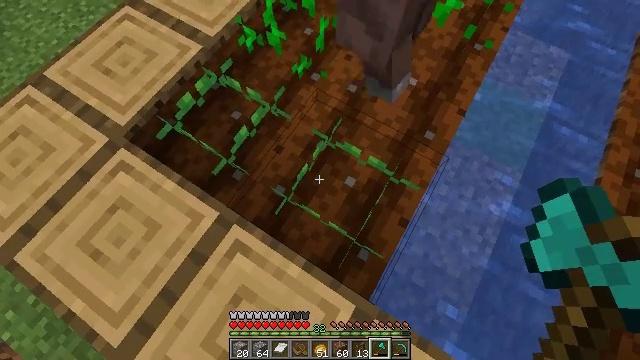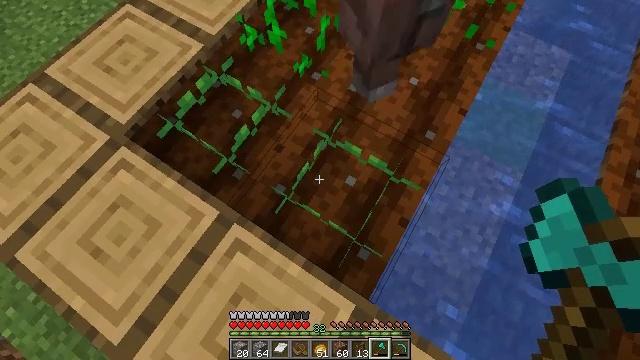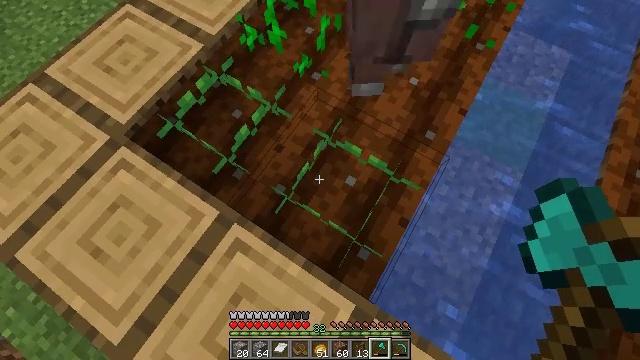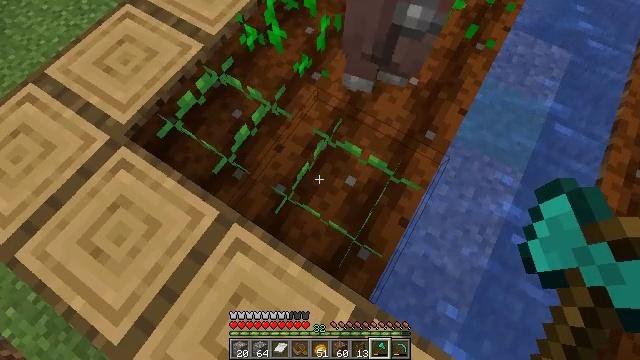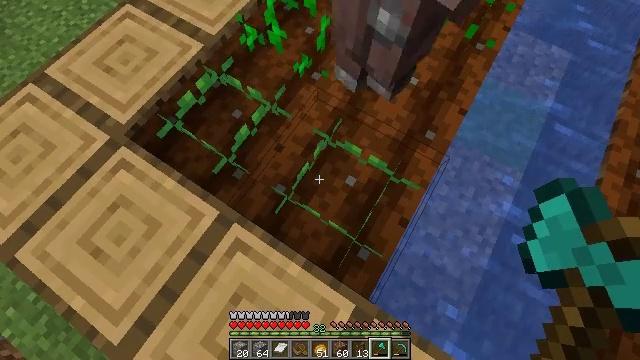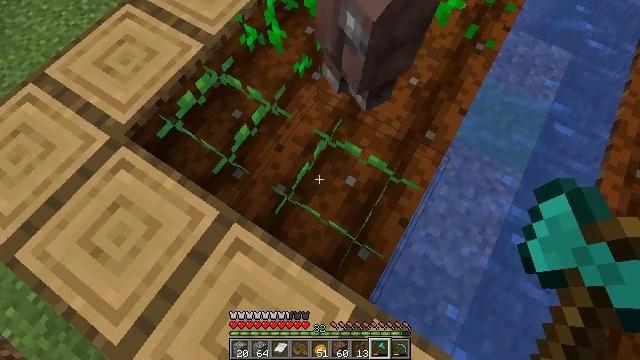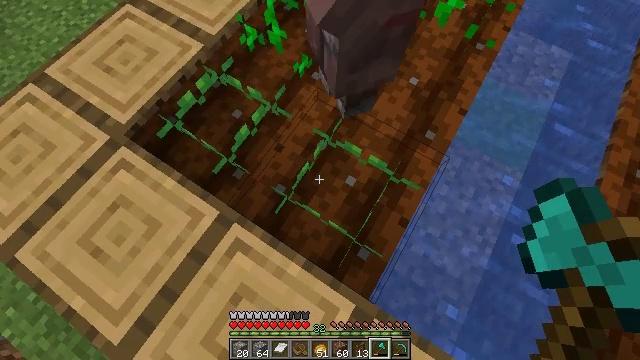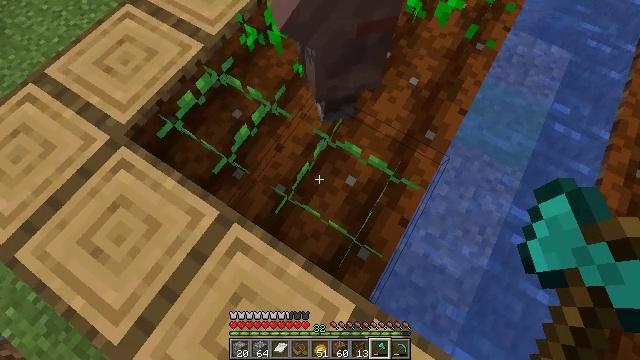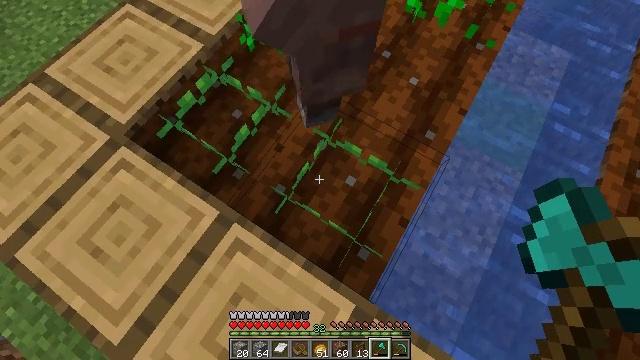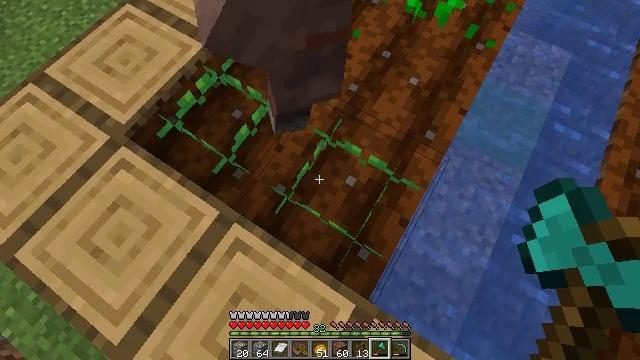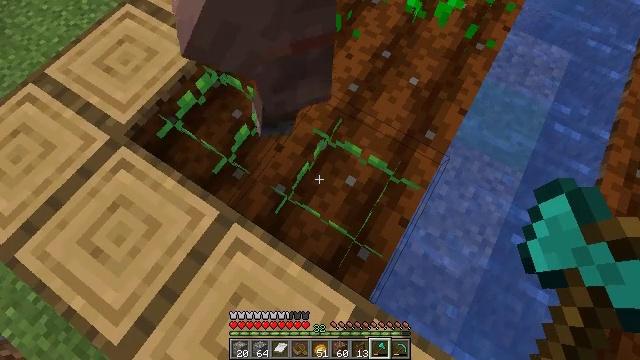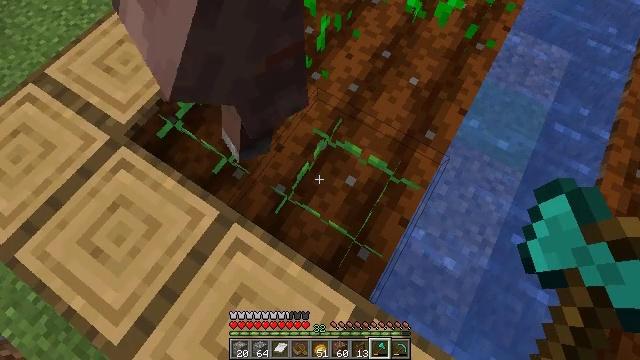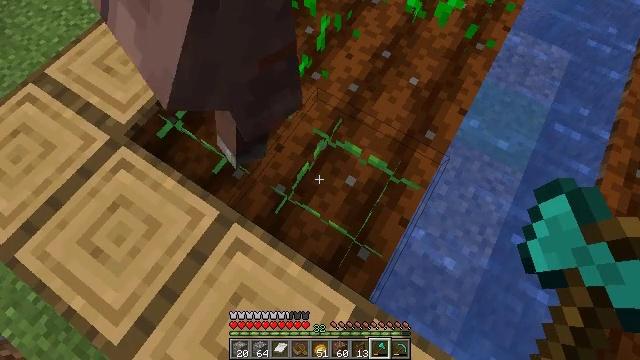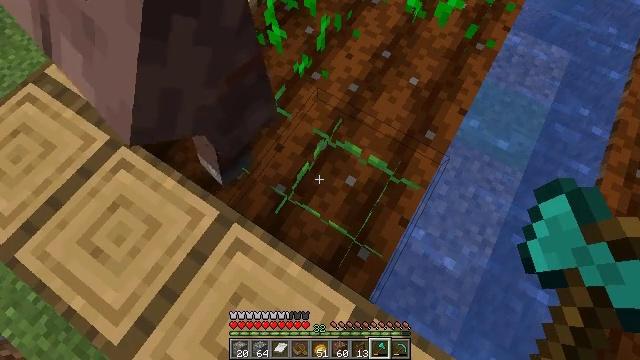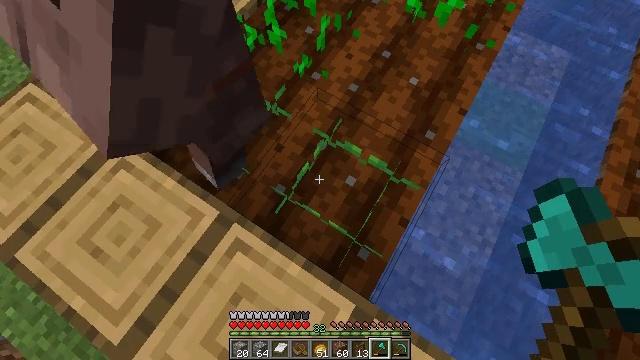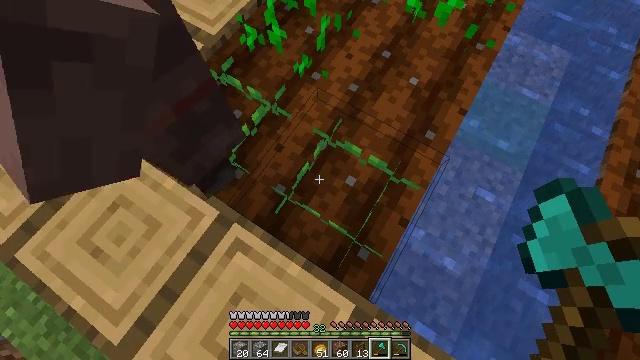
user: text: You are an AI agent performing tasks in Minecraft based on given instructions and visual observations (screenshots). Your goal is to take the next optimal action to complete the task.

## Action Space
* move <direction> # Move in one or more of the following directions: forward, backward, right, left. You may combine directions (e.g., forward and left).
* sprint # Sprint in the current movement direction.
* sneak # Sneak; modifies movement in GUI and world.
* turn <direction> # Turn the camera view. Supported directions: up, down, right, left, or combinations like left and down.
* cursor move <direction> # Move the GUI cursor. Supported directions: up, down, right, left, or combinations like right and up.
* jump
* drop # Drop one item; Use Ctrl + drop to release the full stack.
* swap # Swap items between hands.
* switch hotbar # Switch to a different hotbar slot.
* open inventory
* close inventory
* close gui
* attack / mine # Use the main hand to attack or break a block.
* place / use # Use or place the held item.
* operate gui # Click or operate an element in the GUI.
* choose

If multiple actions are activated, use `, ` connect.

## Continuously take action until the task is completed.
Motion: motion action
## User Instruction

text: Dig up carrots from the soil.
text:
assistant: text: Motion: no_op
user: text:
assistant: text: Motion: no_op
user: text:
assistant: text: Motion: no_op
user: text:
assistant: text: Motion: no_op
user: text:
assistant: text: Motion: no_op
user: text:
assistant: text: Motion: no_op
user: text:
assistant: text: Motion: no_op
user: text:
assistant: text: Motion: no_op
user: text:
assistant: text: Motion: no_op
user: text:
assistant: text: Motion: no_op
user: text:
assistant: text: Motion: no_op
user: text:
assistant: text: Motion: no_op
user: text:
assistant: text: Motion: no_op
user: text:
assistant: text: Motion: no_op
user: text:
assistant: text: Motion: no_op
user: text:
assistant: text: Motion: no_op
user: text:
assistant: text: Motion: no_op
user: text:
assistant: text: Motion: no_op
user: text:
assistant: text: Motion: no_op
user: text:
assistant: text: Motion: no_op
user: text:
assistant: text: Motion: no_op
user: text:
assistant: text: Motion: no_op
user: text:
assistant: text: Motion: no_op
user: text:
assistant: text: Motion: no_op
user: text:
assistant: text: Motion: no_op
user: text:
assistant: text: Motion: no_op
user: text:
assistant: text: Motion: no_op
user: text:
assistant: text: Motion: no_op
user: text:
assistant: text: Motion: no_op
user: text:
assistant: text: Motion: no_op